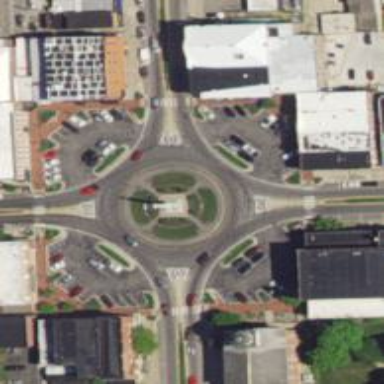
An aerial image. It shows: Roundabout on primary highway.